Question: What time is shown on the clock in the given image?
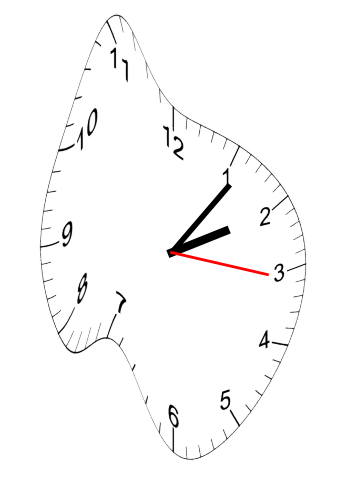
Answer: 02:06:16